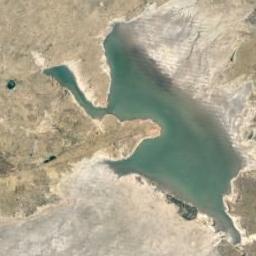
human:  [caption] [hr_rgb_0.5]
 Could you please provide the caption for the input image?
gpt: The lake was long and thin .

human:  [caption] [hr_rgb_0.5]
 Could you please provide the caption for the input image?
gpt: An irregularly shaped turquoise lake surrounded by yellow-brown rocks .

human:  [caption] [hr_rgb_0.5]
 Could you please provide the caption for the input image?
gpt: The ground is uneven around the lake .

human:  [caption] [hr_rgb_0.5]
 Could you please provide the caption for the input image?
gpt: The lake lies in a wasteland and the water is green .

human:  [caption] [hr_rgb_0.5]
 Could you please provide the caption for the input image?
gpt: The green lake is surrounded by a yellow desert .